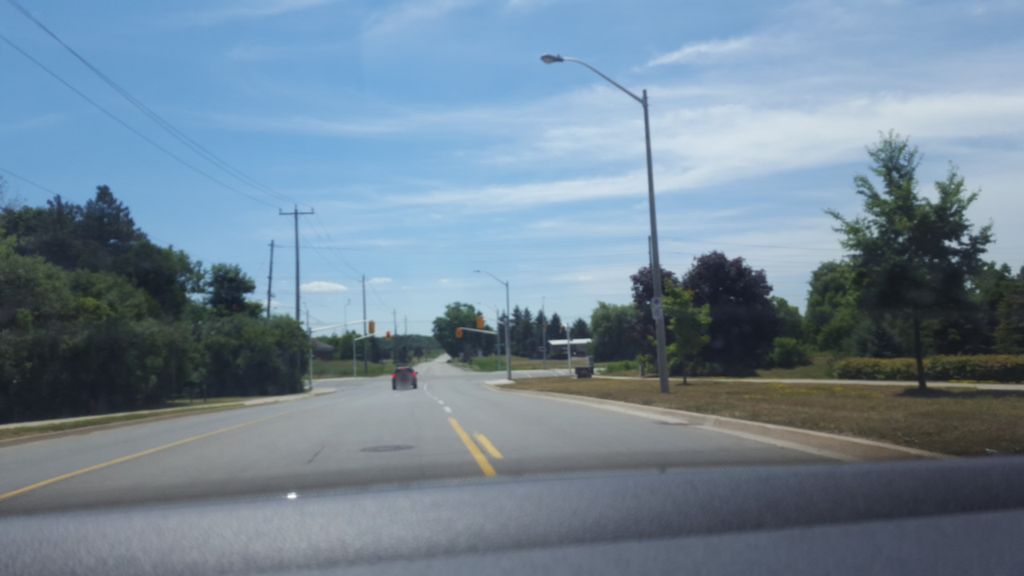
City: hamilton